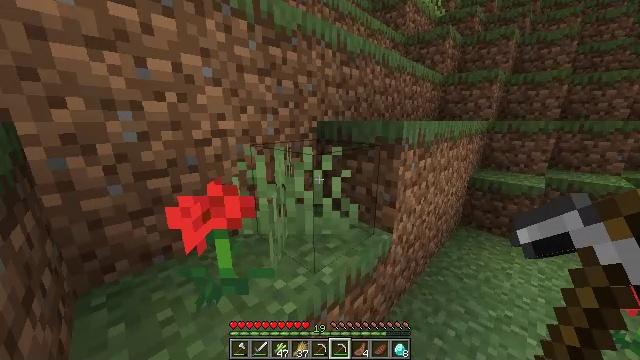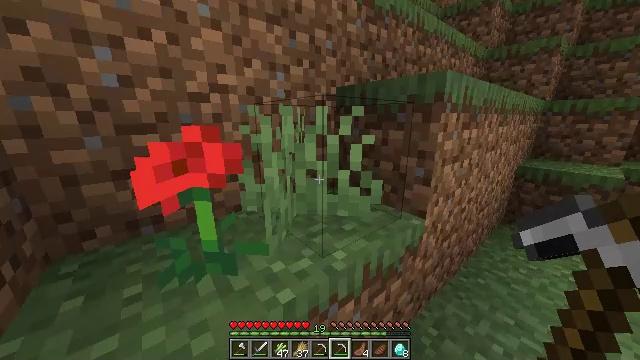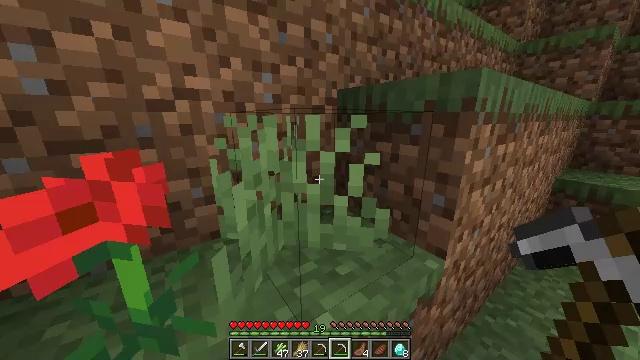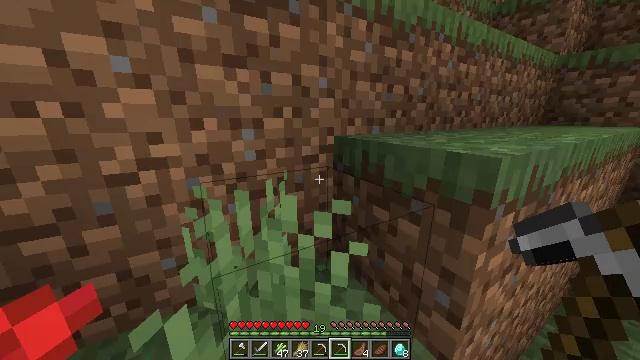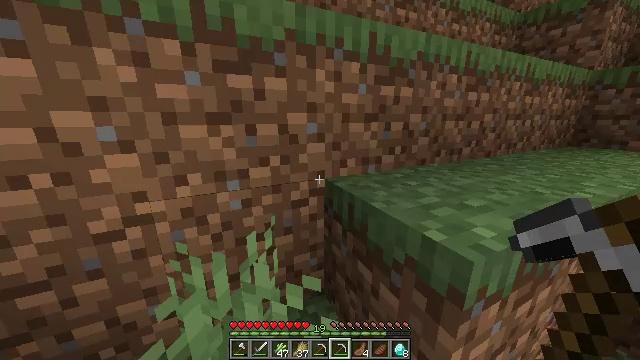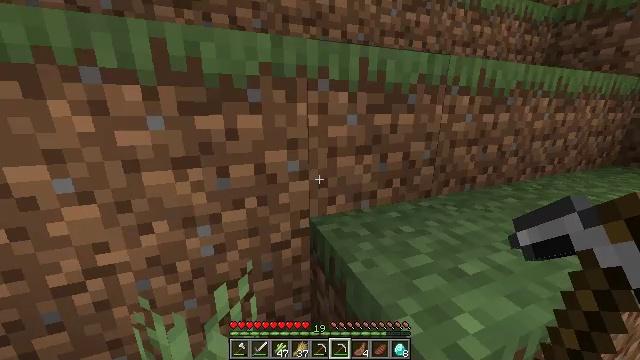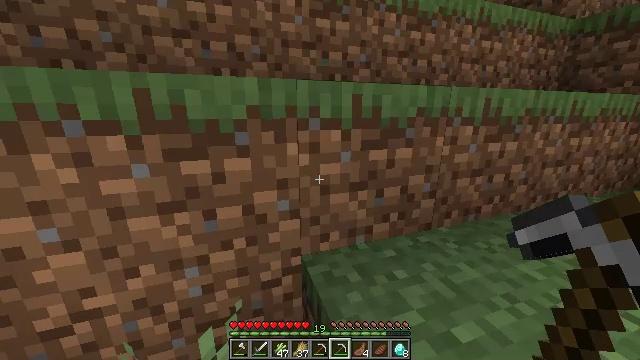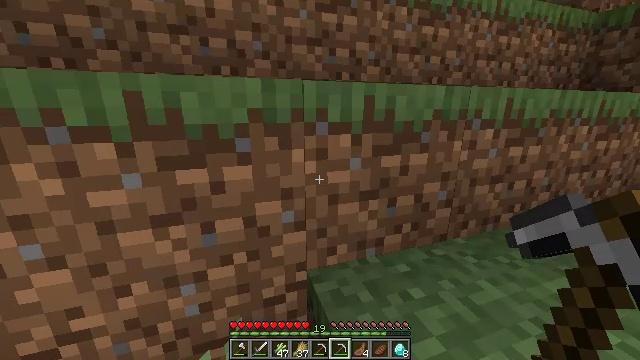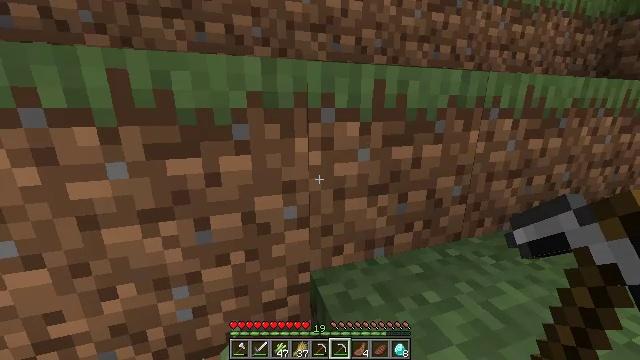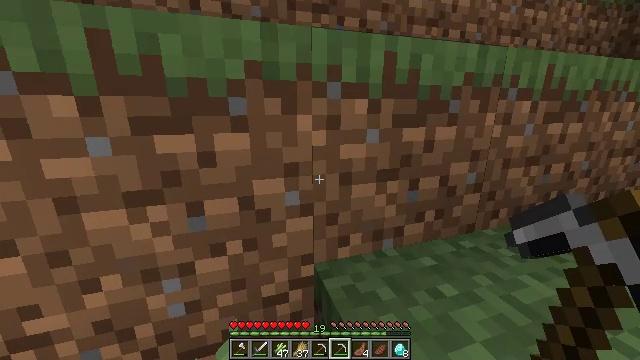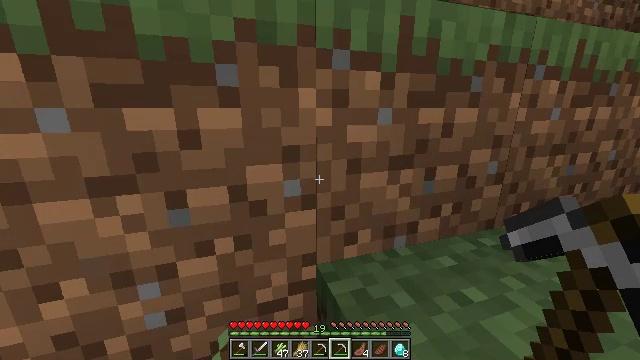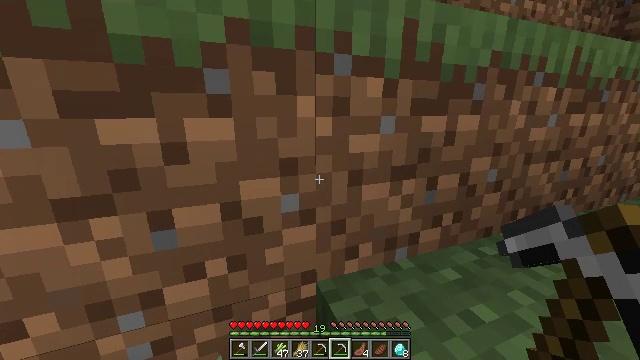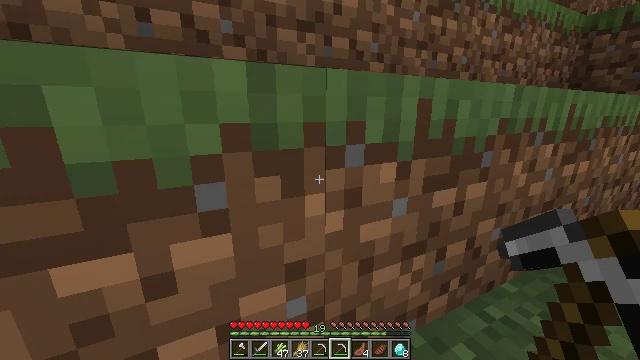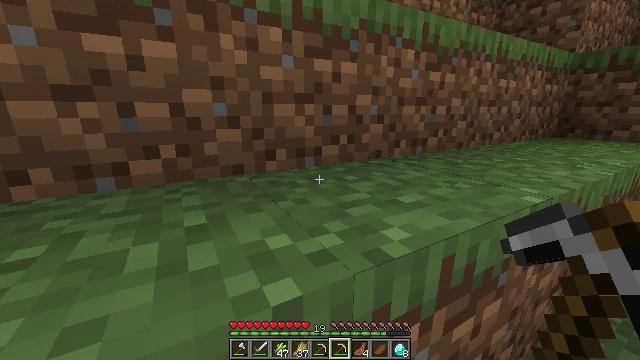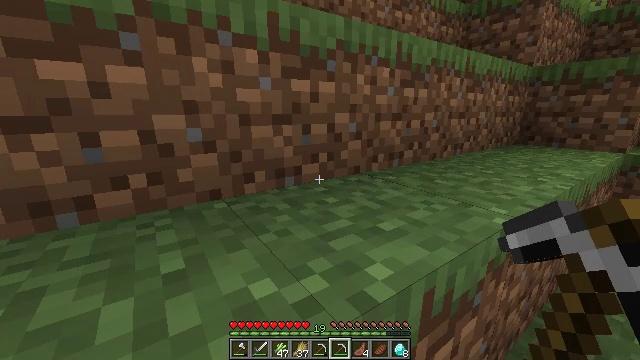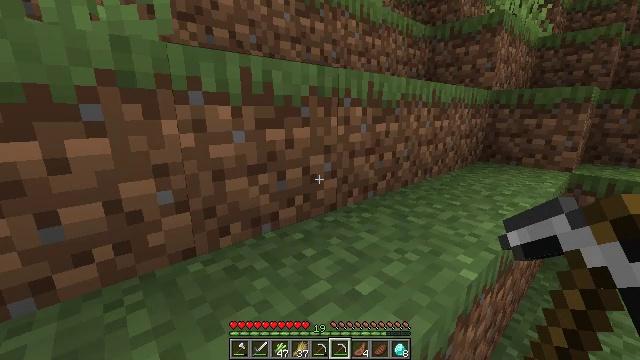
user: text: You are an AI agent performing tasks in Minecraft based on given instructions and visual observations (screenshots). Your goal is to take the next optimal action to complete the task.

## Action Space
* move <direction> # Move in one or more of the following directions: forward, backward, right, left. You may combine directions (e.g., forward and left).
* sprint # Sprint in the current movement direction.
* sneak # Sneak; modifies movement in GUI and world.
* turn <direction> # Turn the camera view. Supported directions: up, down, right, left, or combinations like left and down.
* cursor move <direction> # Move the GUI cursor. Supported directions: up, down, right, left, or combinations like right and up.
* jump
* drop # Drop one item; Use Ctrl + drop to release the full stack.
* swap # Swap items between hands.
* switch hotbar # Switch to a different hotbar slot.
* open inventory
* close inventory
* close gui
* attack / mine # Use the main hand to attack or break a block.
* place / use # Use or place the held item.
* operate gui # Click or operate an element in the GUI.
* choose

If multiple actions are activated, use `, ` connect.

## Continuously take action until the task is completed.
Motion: motion action
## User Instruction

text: Break the bee nest from a tree.
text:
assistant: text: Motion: move forward, sprint, turn left, jump
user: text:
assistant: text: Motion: move forward, sprint, turn left, jump
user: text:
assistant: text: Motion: move forward, sprint, turn left, jump
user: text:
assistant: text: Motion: move forward, sprint, turn left, jump
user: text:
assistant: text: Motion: move forward, sprint, turn left, jump
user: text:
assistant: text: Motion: move forward, sprint, turn left, jump
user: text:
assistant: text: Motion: move forward, sprint, jump
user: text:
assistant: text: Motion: move forward, sprint, jump
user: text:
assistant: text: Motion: move forward, sprint, jump
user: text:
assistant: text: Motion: move forward, sprint, jump
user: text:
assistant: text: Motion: move forward, sprint, turn right, jump
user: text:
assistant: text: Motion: move forward, sprint, turn right, jump
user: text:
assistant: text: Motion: move forward, sprint, turn right, jump
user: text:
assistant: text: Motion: move forward, sprint, turn right, jump
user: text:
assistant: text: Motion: move forward, sprint, turn right, jump
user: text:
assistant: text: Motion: move forward, sprint, turn right, jump
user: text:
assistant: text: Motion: move forward, sprint, turn right, jump
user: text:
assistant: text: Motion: move forward, sprint, turn right, jump
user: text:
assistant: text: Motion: move forward, sprint, turn right, jump
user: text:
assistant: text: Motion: move forward, sprint, jump
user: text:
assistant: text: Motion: move forward, sprint, jump
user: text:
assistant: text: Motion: move forward, sprint, jump
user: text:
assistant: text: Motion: move forward, sprint, jump
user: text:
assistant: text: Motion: move forward, sprint, turn left, jump
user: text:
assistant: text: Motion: move forward, sprint, turn left, jump
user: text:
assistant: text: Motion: move forward, sprint, turn left, jump
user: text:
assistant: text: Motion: move forward, sprint, turn left, jump
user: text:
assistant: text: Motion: move forward, sprint, turn left, jump
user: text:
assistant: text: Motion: move forward, sprint, turn left, jump
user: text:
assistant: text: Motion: move forward, sprint, turn left, jump